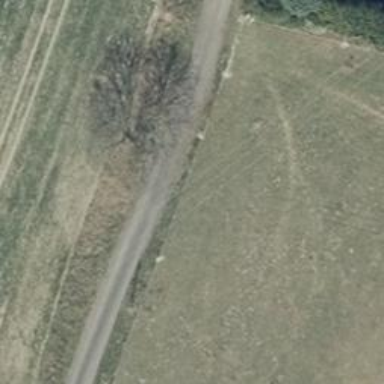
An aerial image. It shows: Deciduous broadleaved tree.